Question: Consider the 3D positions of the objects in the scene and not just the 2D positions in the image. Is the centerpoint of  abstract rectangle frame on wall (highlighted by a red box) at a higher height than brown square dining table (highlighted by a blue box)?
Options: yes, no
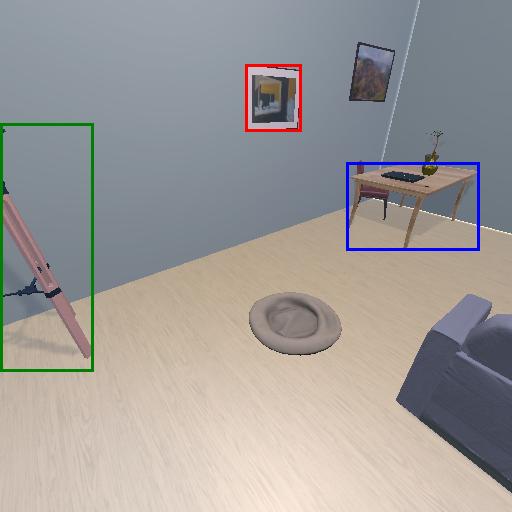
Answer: yes